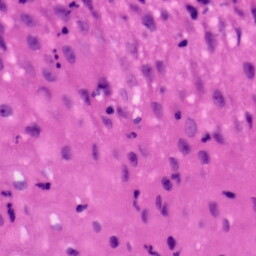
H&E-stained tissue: Tonsil